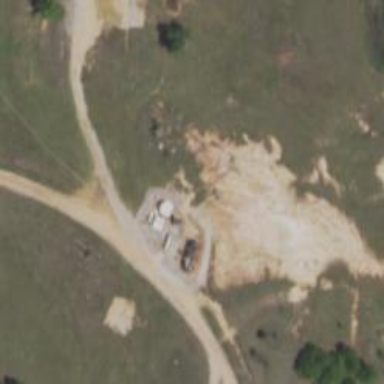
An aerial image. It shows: Storage tank with man-made structure.